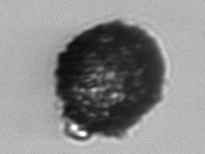
Label: Stenosemella_pacifica